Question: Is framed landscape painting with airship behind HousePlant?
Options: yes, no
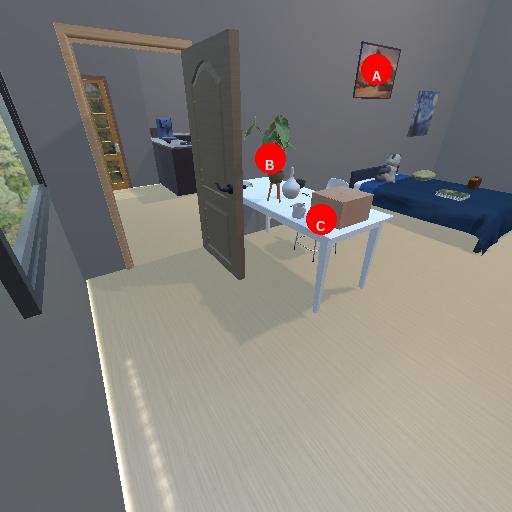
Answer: yes